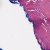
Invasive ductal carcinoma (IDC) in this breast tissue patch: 0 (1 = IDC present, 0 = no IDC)